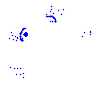
Particle: electron